Brain MRI, t1w sequence, axial 2D slice.
Patient: age 42, sex M, weight 78 kg, height 1.78 m
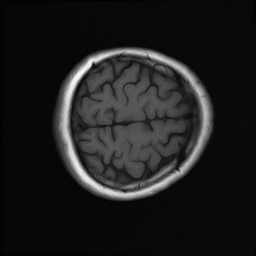